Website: apple
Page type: billing-address
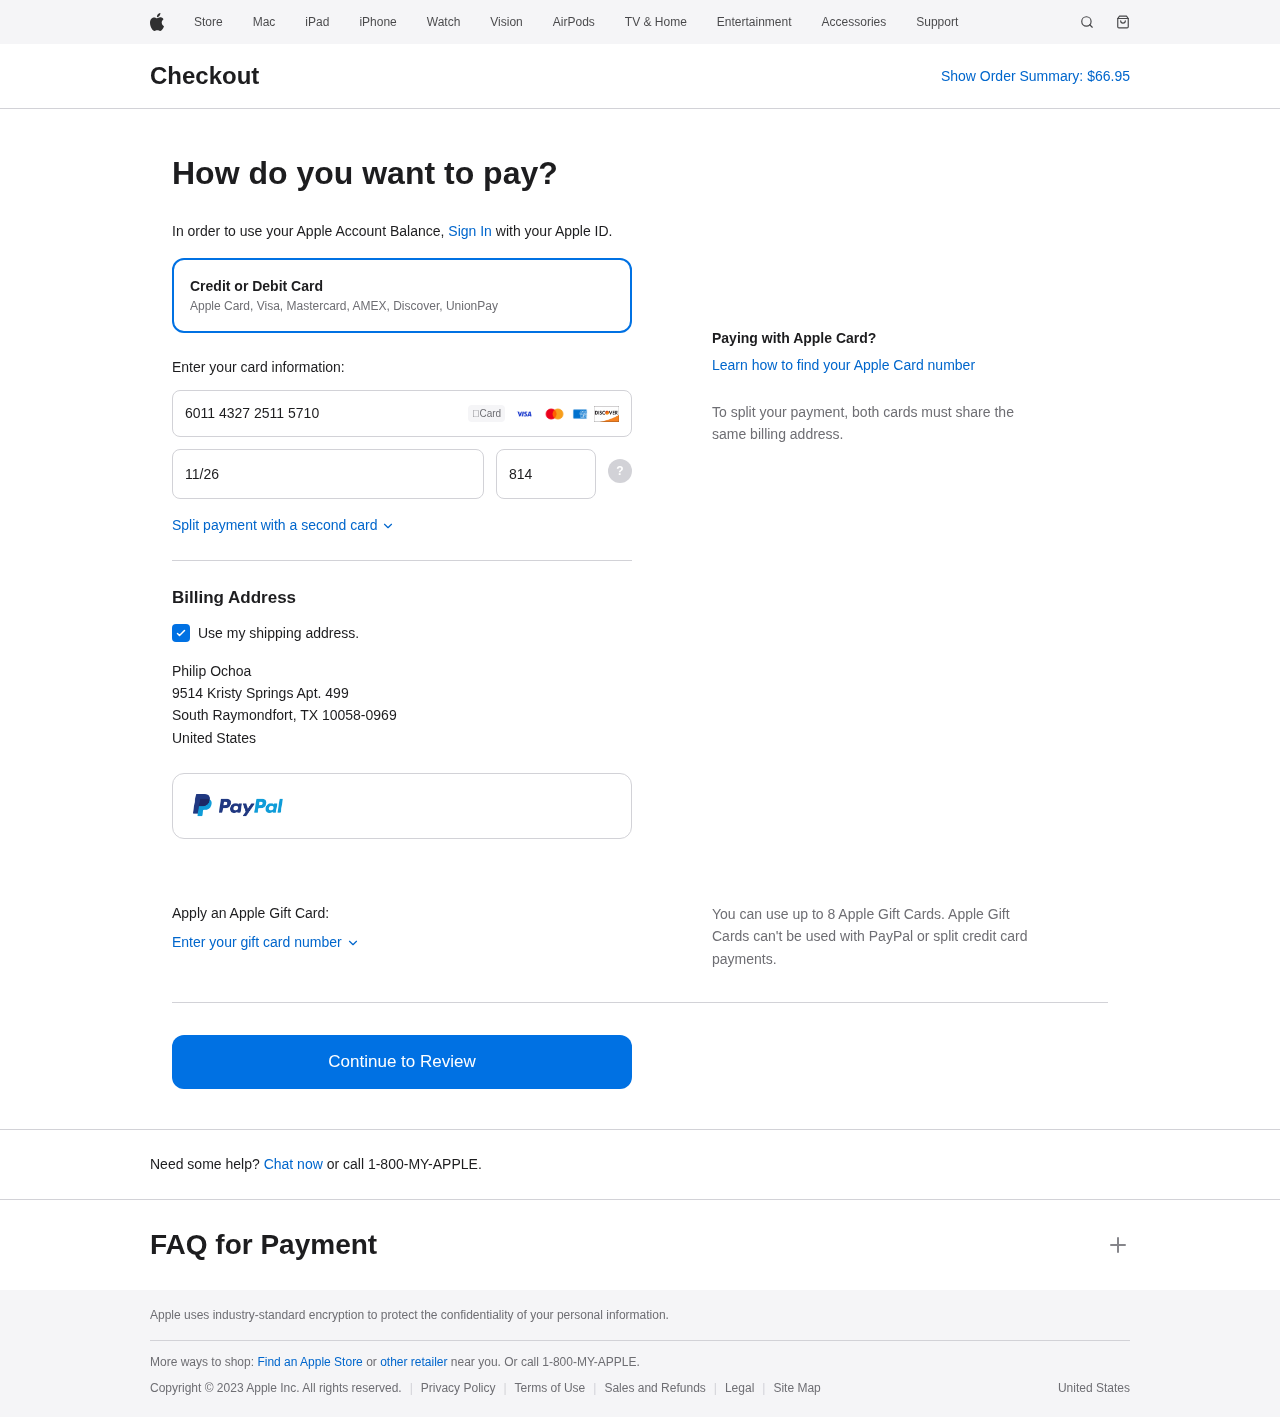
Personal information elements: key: PII_CARD_CVV
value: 814
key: PII_CARD_EXPIRY
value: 11/26
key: PII_CARD_NUMBER
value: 6011 4327 2511 5710
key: PII_CITY
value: South Raymondfort
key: PII_COUNTRY
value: United States
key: PII_FULLNAME
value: Philip Ochoa
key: PII_POSTCODE_FULL
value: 10058-0969
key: PII_STATE_ABBR
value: TX
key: PII_STREET
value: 9514 Kristy Springs Apt. 499
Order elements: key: ORDER_TOTAL
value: $66.95